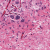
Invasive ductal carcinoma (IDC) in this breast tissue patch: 0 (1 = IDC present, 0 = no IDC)